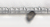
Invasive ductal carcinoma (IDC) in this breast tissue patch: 0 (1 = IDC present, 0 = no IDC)